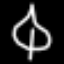
Label: leaf